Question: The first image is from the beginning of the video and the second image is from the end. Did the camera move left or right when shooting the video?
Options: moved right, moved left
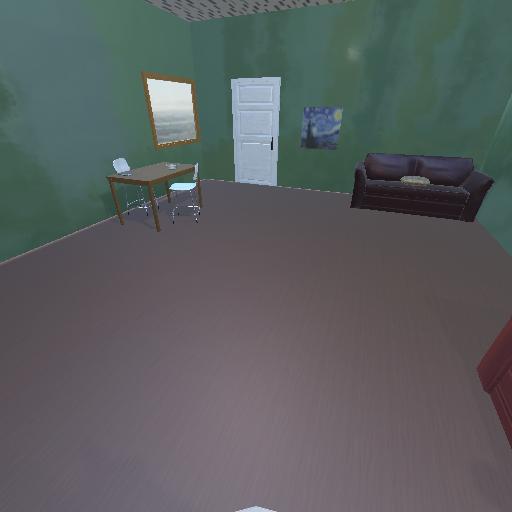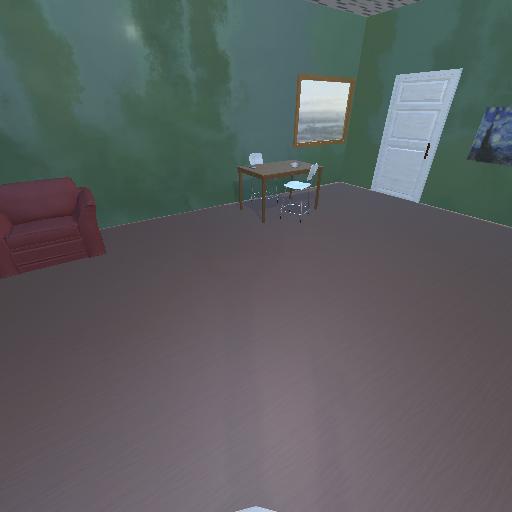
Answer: moved right